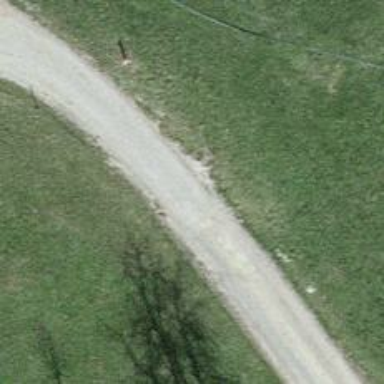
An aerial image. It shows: Gravel track.